Question: I'm trying to set (change) cookie in Chrome Dev tool, but it only stores the name, not the value.
Steps:
1. open page at localhost:3000
2. open dev tools
3. add new cookie
4. set name
5. set value
6. refresh page
Actual result: the cookie with its name is there, but value is empty.
Funny part - this was working a couple of days ago, can't think of what has changed since then.
OS - MacOS v. 10.14.3
Chrome - v. 73.0.3683.86 (Official Build) (64-bit)
Also I noticed the cookie is highlighted in red color (see MyCookie on the screenshot).

Setting cookie for this page works just fine in Firefox.
Already tried:
1. open page from 127.0.0.1:3000 instead of localhost
2. restart chrome
3. restart OS
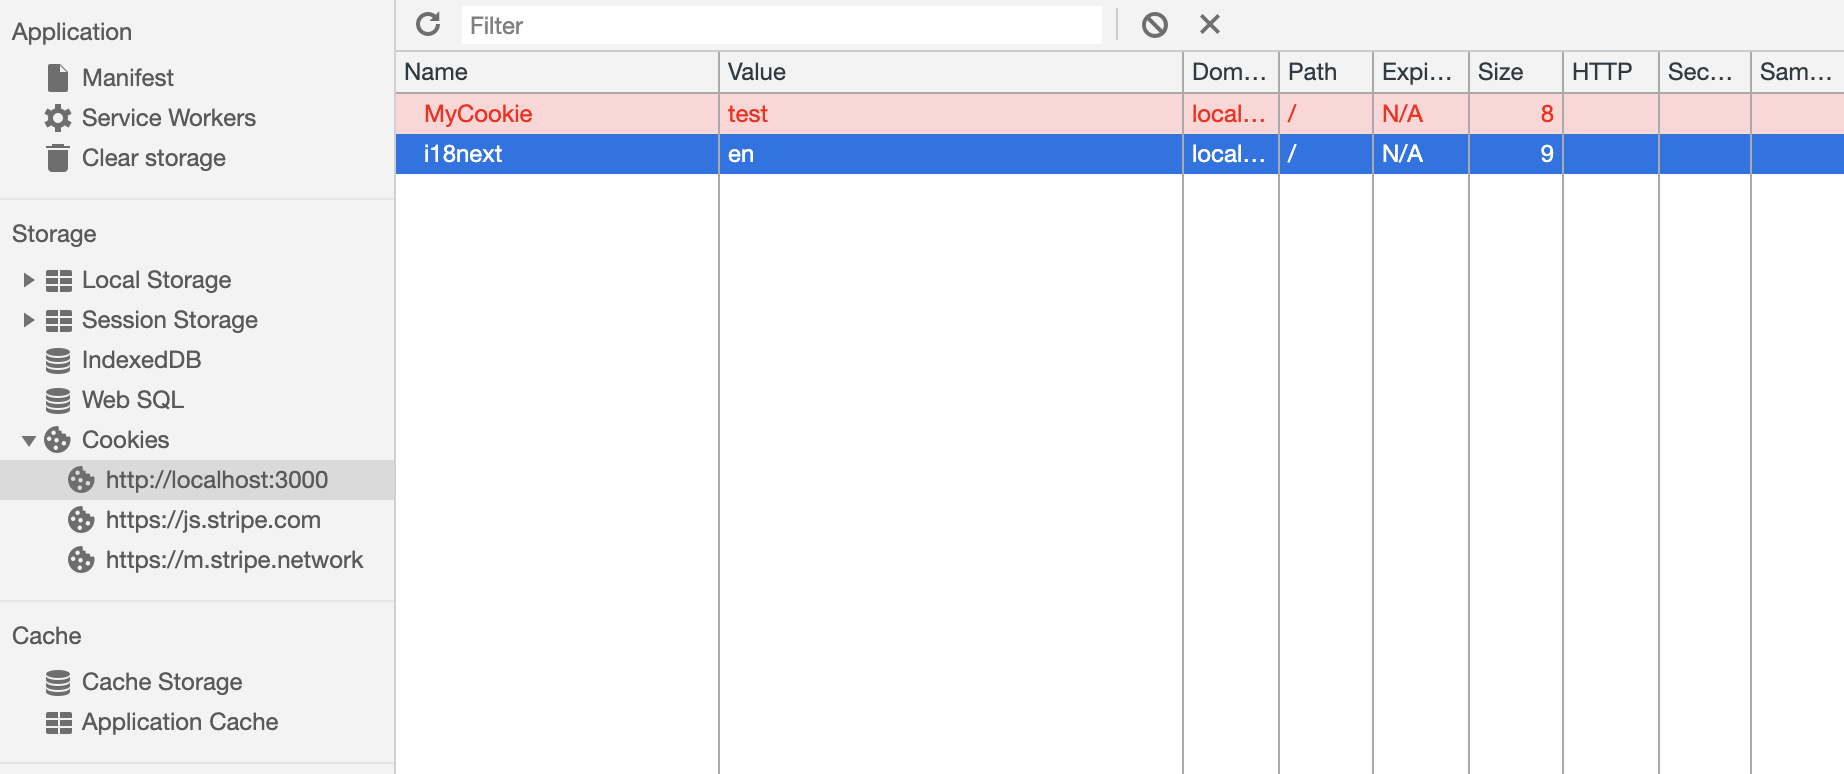
Answer: Turned out I have to set an expiration date for MyCookie (all this in DevTools). However, this is confusing because:
1. I'm pretty much sure it worked without an expiation date before.
2. i18next cookie has no expiration date and sits there just fine.